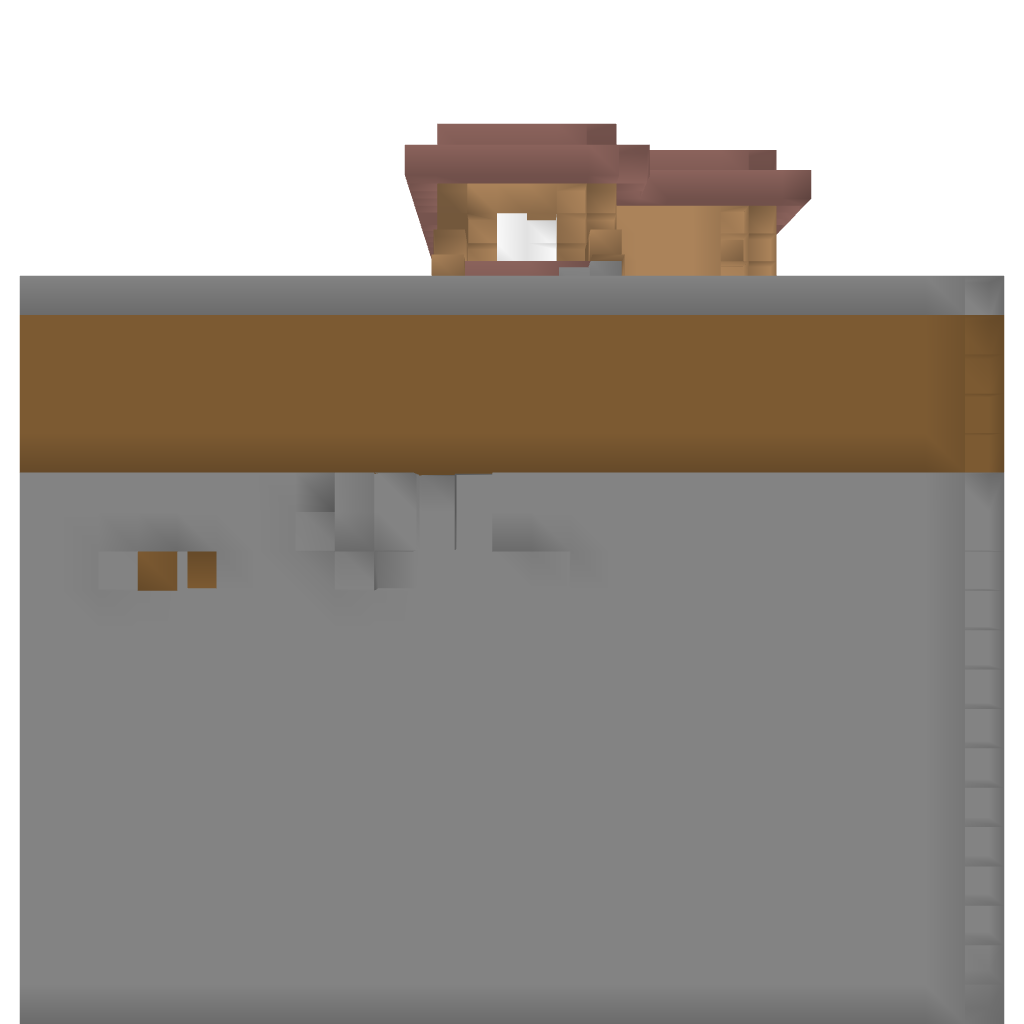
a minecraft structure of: Torture Chamber v1.0 bad low quality a lot of earth